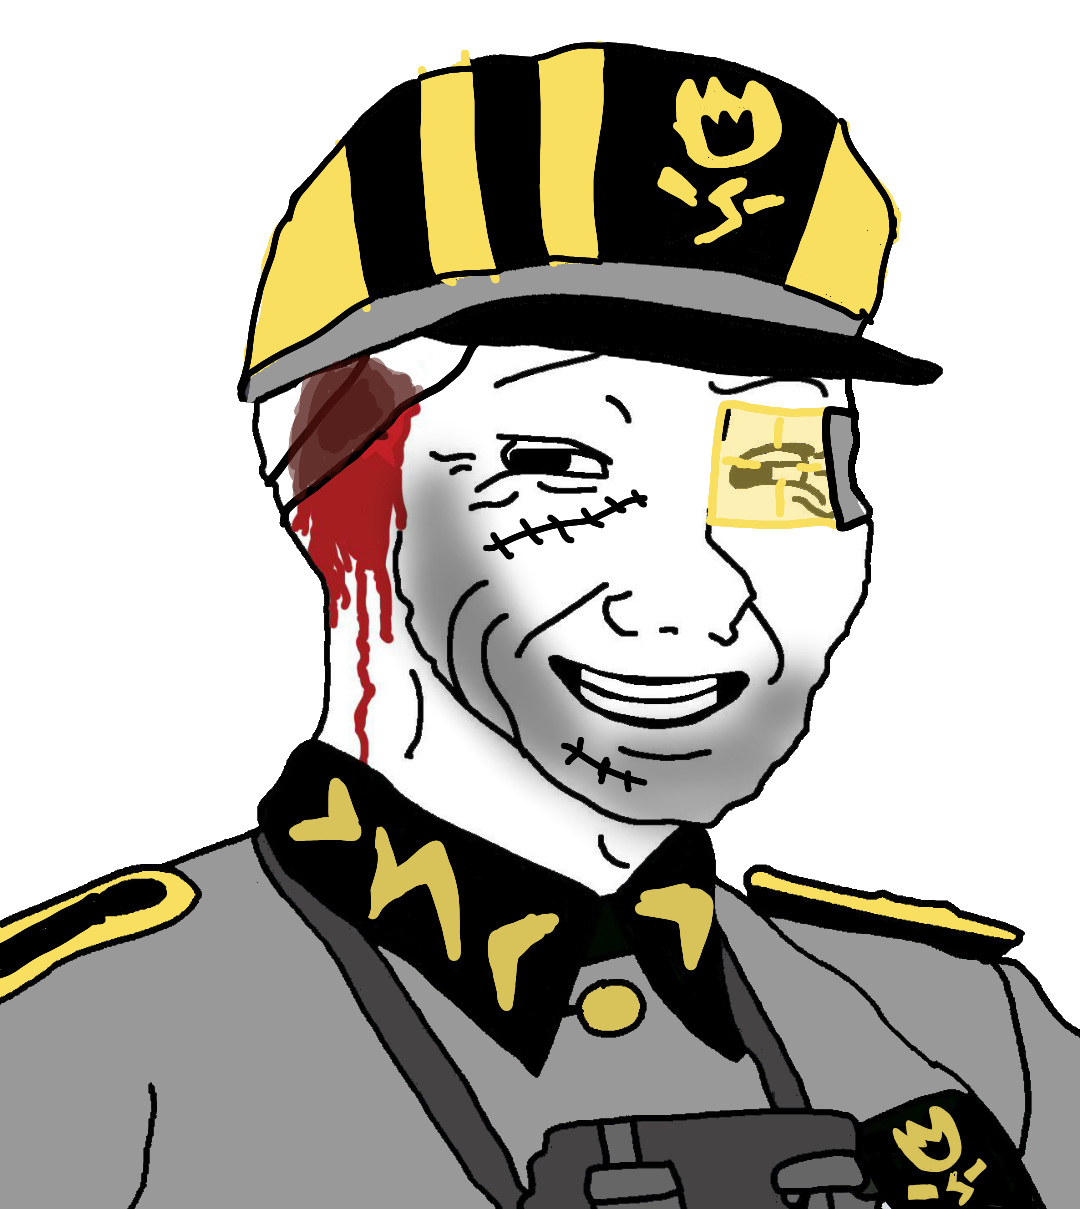
Label: 5_Smugjak